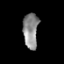
Tissue: prostate
Cell type: Epithelial cells
Senescence score: 0.3164
Nuclear area (px): 522
Mean DAPI intensity: 140.9